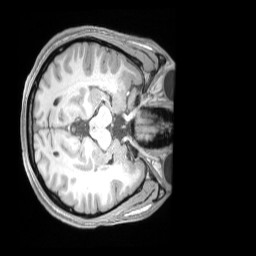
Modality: T1w
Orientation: axial
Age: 21
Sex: male
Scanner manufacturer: siemens
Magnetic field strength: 3 T
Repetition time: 2.53 s
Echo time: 0.00164 s